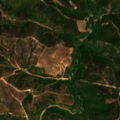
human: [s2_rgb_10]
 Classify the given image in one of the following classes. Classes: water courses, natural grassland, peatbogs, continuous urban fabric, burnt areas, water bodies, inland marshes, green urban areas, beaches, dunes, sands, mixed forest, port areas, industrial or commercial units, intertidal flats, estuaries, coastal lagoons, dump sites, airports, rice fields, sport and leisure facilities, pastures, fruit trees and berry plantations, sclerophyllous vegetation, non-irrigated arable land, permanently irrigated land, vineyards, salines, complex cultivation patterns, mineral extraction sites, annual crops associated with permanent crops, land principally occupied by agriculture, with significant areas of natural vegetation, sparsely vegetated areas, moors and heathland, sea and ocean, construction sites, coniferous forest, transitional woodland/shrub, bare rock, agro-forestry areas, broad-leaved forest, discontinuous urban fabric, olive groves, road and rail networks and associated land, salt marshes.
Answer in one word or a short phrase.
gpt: broad-leaved forest, mixed forest, sclerophyllous vegetation, transitional woodland/shrub